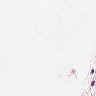
Metastatic tissue present: no